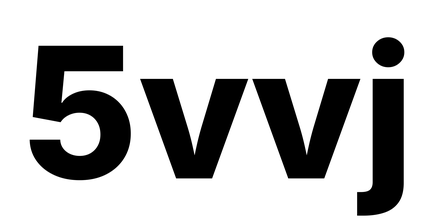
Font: Inter_ExtraBold